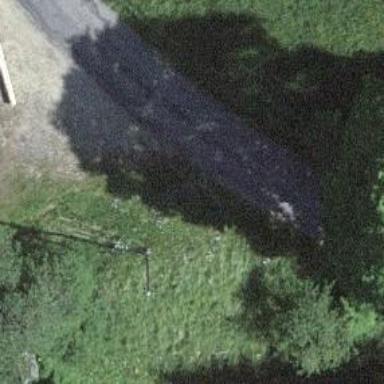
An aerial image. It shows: Unclassified road with asphalt surface.